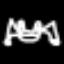
Label: frog